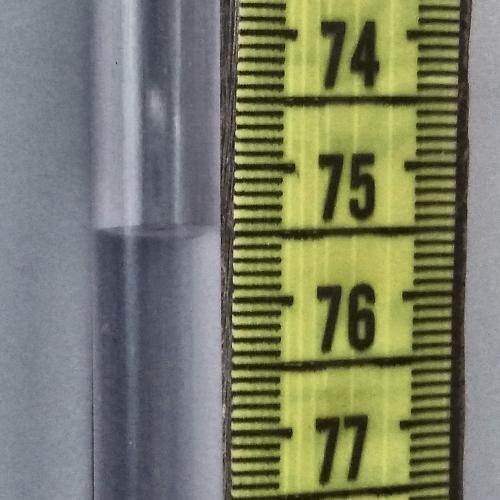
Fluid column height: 75.5 cm